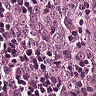
Metastatic tissue present: yes